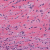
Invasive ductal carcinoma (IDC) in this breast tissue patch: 0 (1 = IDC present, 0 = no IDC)